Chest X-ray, PA view. Patient: 27 years old, sex M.
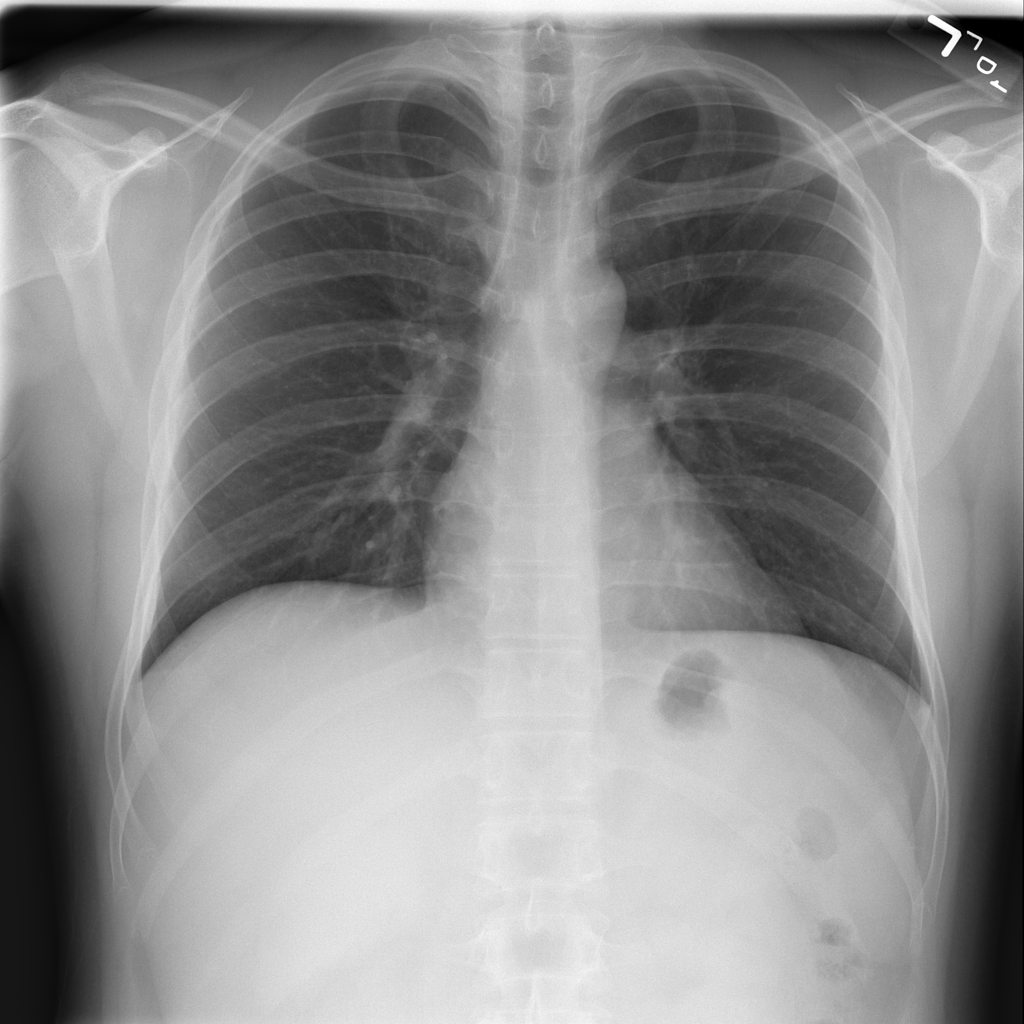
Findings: No Finding